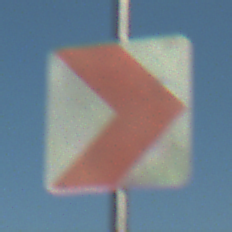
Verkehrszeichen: RichtungstafelnInKurvenKleinLinks
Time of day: MorningAfternoon
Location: Outdoor (Suburban)
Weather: PartlyCloudy
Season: NotSpecified
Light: Natural